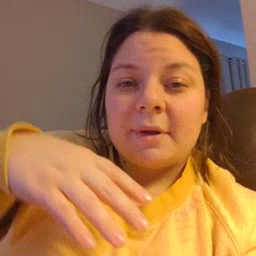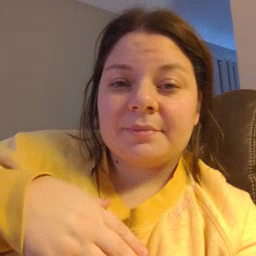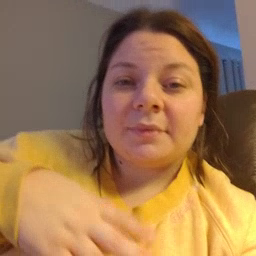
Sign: drop